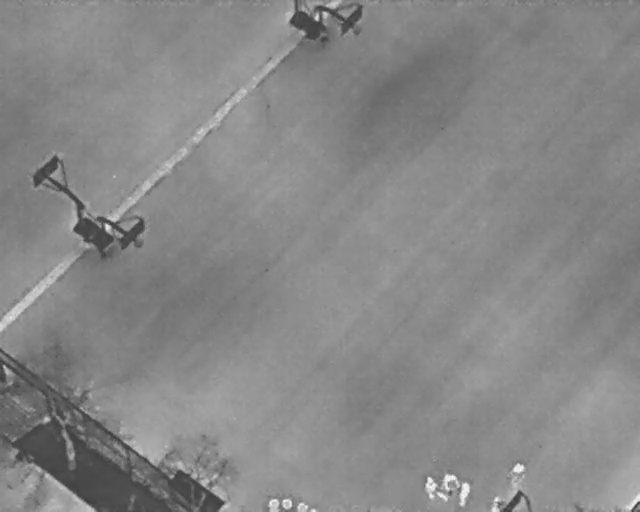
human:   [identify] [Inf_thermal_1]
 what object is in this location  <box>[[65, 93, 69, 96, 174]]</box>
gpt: <ref>1 large person at the bottom</ref>